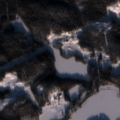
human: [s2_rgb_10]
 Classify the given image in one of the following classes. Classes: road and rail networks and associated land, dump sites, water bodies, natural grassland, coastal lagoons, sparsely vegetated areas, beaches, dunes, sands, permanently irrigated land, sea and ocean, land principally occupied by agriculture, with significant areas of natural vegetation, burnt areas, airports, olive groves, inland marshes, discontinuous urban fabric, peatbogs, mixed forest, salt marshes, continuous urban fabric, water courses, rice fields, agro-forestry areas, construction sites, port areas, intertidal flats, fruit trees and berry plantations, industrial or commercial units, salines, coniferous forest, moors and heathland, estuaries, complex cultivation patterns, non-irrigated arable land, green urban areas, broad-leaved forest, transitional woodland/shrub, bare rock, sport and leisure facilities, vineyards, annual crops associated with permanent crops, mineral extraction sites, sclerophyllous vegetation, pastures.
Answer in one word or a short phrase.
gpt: land principally occupied by agriculture, with significant areas of natural vegetation, coniferous forest, mixed forest, water bodies